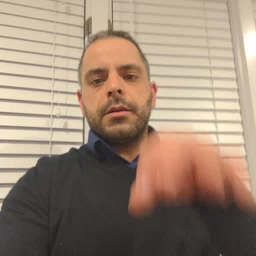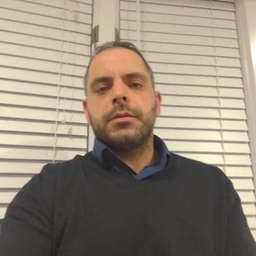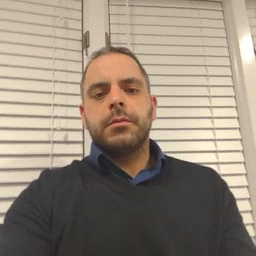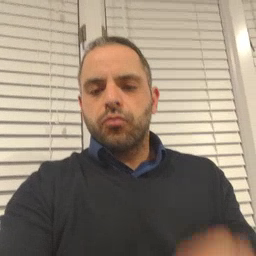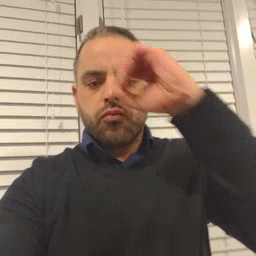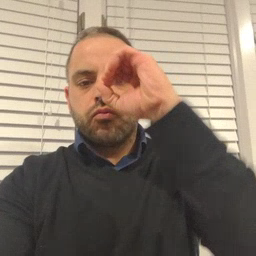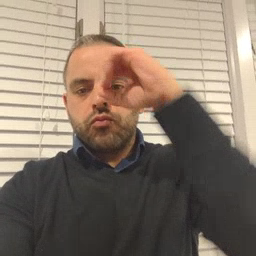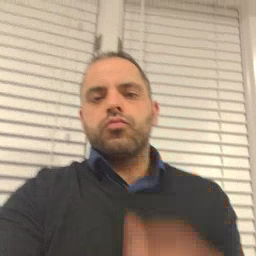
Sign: owl